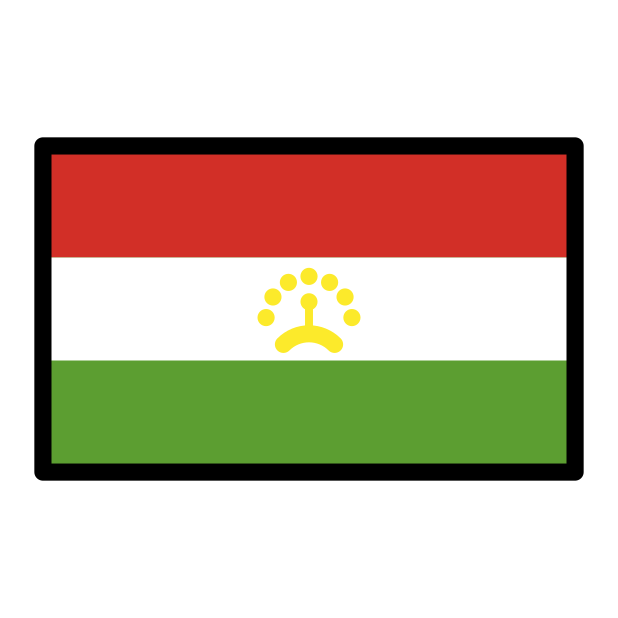
flag: Tajikistan